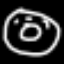
Label: donut